Question: I am trying to add a specific color to a specific pseudo element that is shown 6 times throughout the page but I just can't seem to select that specific element (I have no problem selecting all the :after elements, though).
First, my JSFIDDLE <URL>.
The "triangle" you see here is what I am trying to colorize:

Here's the CSS Code that handles the triangle's color:
'''
.timeline > li > .timeline-panel:after {
border-left: 14px solid #fff;
}
'''
Obviously, if I change the color from #fff to #333, it will affect ALL of the triangles on the page. My question is....how do I only affect a specific triangle? My goal is to change the color of each triangle on the page (in this case, 6 different triangles). I tried to assign an ID to the triangle like so:
'''
#triangle1 .timeline > li > .timeline-panel:after {
border-left: 14px solid #333;
}
'''
and then adding the ID in list tag in the HTML code like so:
'''
<li id="triangle1">
'''
But, that didn't work. Do I need to be more specific? Is there a better way? JQuery?
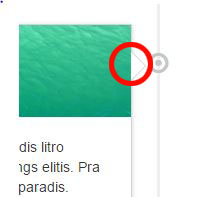
Answer: Your selector is incorrect, use 'li#triangle1 > .timeline-panel:after {}'. 'li' is the element that has your id, not one of the 'ul''s ancestors.